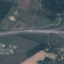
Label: Highway